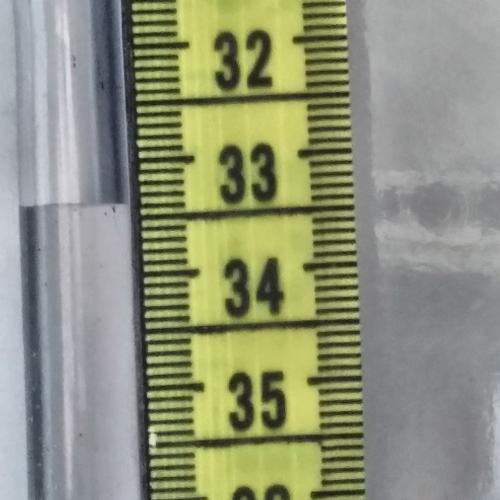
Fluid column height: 33.4 cm